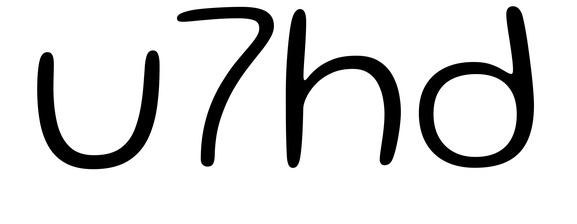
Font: Gluten_ExtraLight